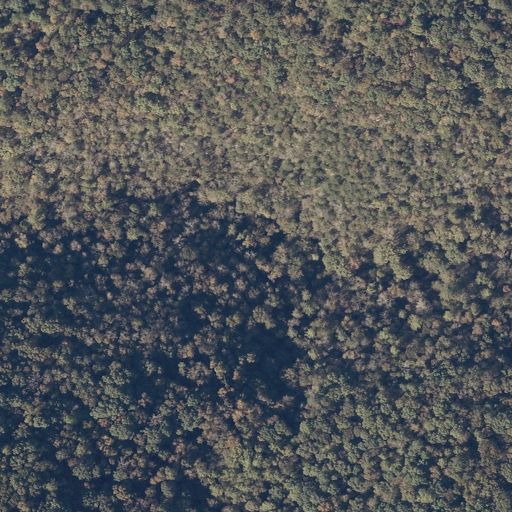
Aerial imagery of valley in Alabama named Stone Quarry Hollow containing deciduous forest, evergreen forest, and mixed forest